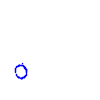
Particle: proton